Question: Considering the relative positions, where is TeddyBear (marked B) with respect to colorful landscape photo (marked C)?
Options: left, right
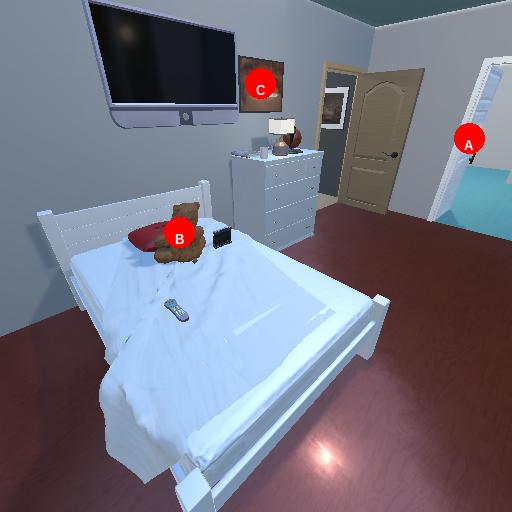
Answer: left